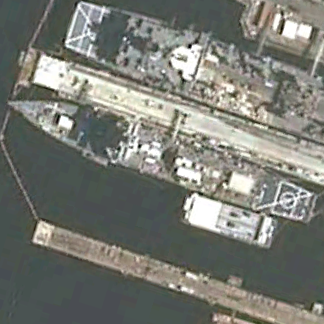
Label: destroyer